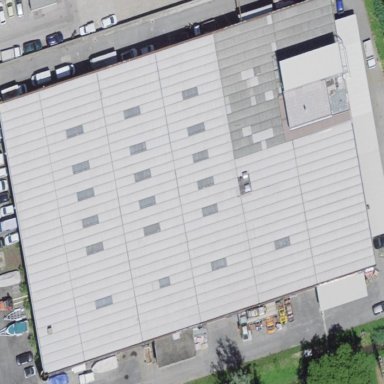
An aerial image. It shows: Industrial building.